Question: I am supposed to count n-grams in a corpus and create a point plot that would show the ranks of words and their counts as an exercise to verify the <URL>. The end result should for example look something like this:

I extracted the distributions (here only for unigrams) using nltk as such:
'''
import nltk
with open(r'./1.txt', 'r') as file:
text = file.read()
file.close()
tokens = nltk.word_tokenize(text)
tokens = [token.lower() for token in tokens if len(token) > 1]
fdist = nltk.FreqDist(tokens)
ranks = fdist.most_common()
'''
This gives me a long list of 2-tuples of all the words and their counts ranked from the most common to the least.
I am wondering how I should proceed from here. I just have to plot this on a two-axis plane. I don't have matpotlib/numpy installed and don't have any experience in those libraries. However I have Microsoft Excel, so I was wondering if I could somehow export this data in a format readable by Excel and plot it there.
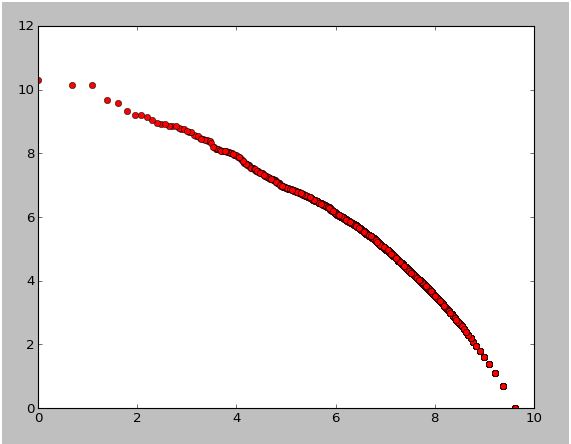
Answer: If you're going to do plotting with python, install matplotlib. Get your data into two vectors, 'x' and 'y'. The corresponding entries are the 'x' and 'y' values.
Then simply do
'''
import pylab
pylab.plot(x, y, '.')
pylab.savefig('myfilename.pdf')
'''
the '.' tells it to plot dots.
You can save in a large number of formats other than .pdf To save in another format, just change the .pdf extension to be whatever you want it to be. If it's an acceptable format it'll do it.